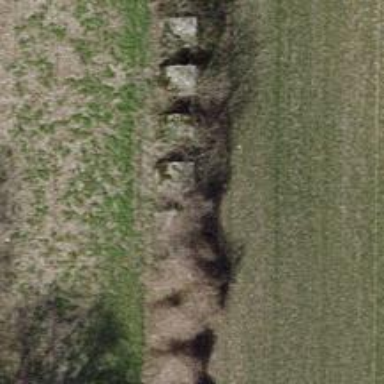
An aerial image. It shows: Block barrier.